Field crop: tomato
Growth stage: 2
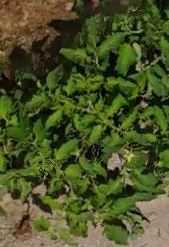
Species: tomato